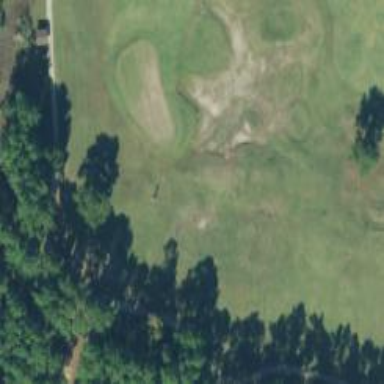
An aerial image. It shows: Bunker on golf course.